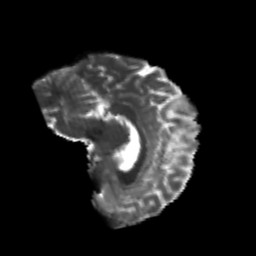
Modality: T2w
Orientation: sagittal
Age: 24
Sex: female
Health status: healthy
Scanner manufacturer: philips
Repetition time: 7.393 s
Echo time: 0.08599 s